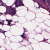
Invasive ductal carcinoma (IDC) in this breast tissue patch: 1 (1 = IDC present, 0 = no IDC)